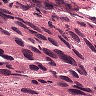
Metastatic tissue present: yes